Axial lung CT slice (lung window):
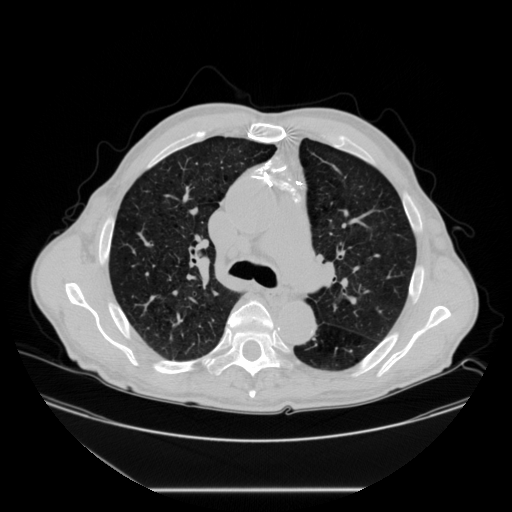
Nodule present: no